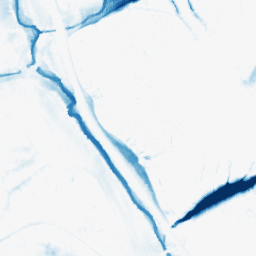
Category: morphological
Decomposition family: morphological_ellipse
Decomposition parameters: operation: closing
width: 30
height: 20
Upsampling method: quintic
Upsampling parameters: scale: 4
Upsampling scale: 4